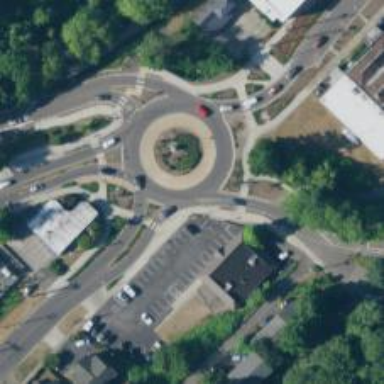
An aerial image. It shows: Secondary road with asphalt surface leading to roundabout.